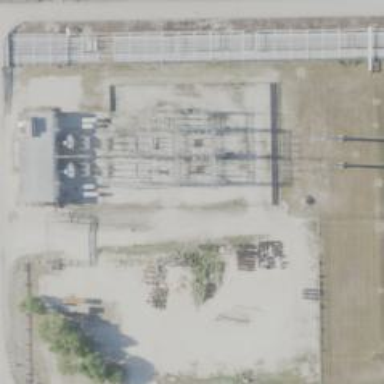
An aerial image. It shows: Industrial power substation enclosed by fence.